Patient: sex M, age 51
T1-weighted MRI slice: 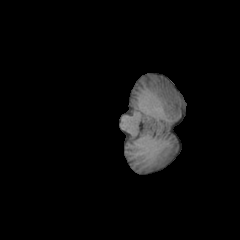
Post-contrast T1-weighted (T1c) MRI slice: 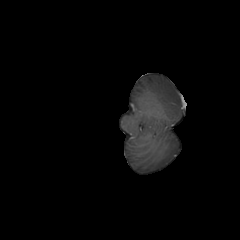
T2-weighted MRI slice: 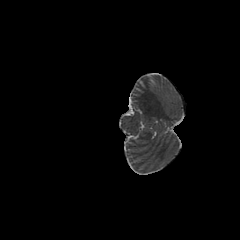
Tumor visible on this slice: no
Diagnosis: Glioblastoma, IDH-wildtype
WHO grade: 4